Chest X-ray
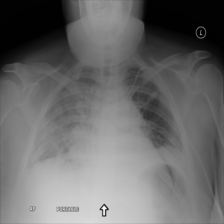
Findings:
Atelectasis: negative
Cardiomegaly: negative
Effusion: negative
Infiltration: positive
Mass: negative
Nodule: negative
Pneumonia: positive
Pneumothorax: negative
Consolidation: negative
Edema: positive
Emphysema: negative
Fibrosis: negative
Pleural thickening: negative
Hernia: negative